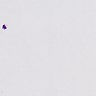
Metastatic tissue present: no